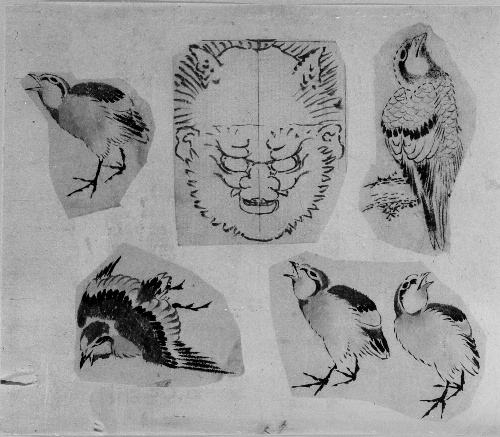
Artist: Katsushika Hokusai
Artist bio: Japanese, Tokyo (Edo) 1760–1849 Tokyo (Edo)
Date: 18th–19th century
Object type: Painting
Classification: Paintings
Medium: Ink and color on paper
Culture: Japan
Period: Edo period (1615–1868)
Dimensions: Mount: 8 5/16 x 9 7/8 in. (21.1 x 25.1 cm)
Department: Asian Art
Credit line: Gift of Annette Young, in memory of her brother, Innis Young, 1956
Accession year: 1956
Repository: Metropolitan Museum of Art, New York, NY
Tags: Birds|Masks